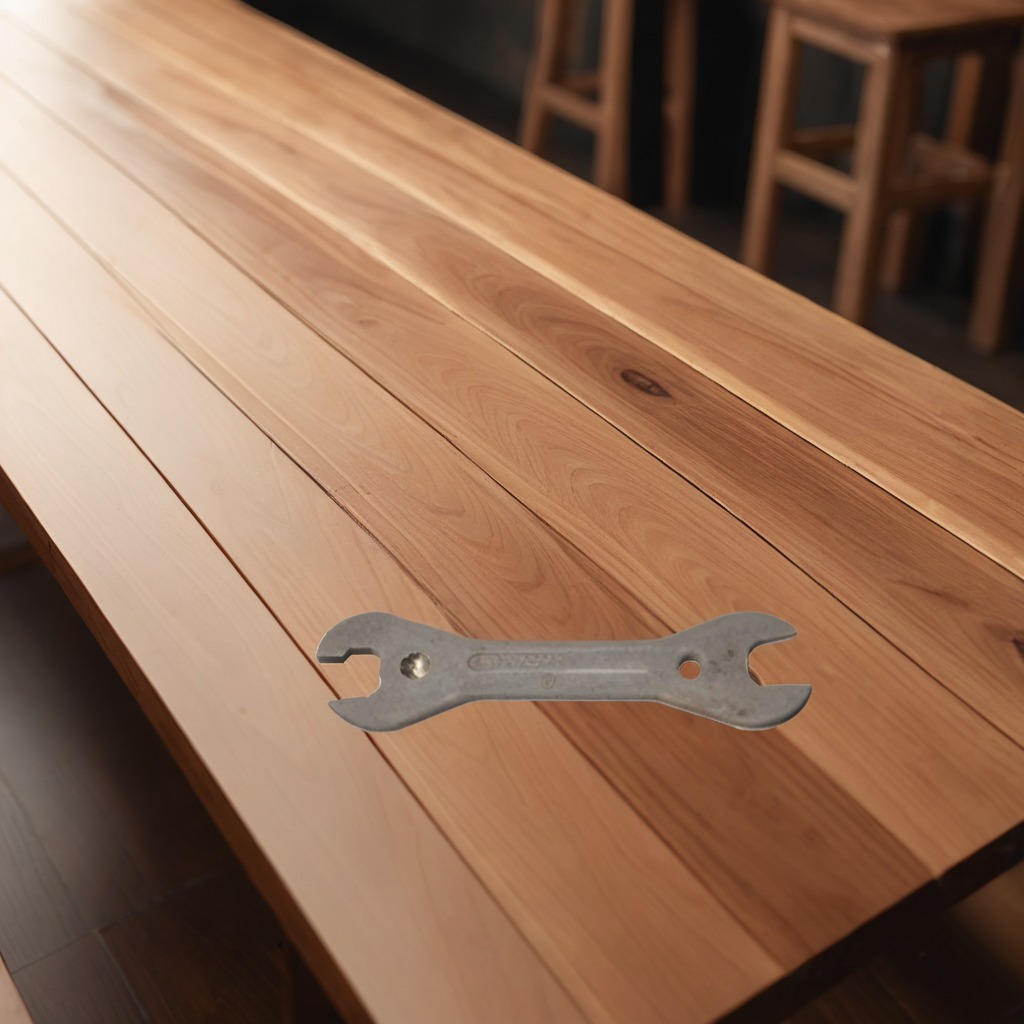
An wrench is lying on a wooden table in a carpentry studio.